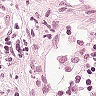
Metastatic tissue present: no